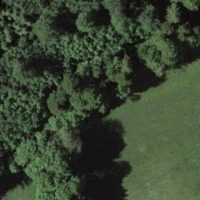
EUNIS habitat code: 44
Species observed at this site:
Melittis melissophyllum